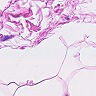
Metastatic tissue present: no